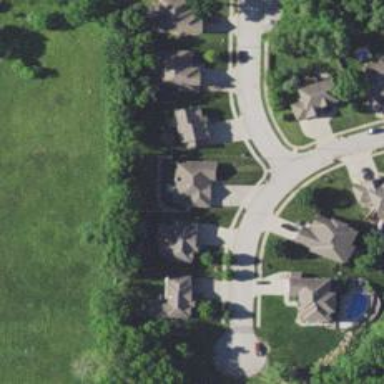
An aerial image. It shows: Residential road with separate sidewalk.